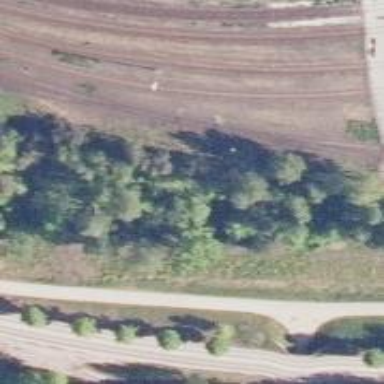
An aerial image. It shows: Railway spur service.